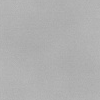
Atmospheric dust classification: dusty